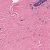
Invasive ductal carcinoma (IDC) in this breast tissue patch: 0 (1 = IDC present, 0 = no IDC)